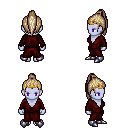
a pixel art fantasy rpg character, female body template, dark elf, purple skin, red robe, gold greaves, white blonde long topknot hairstyle, gold tiara, metal boots, four views (front, back, left, right), 2x2 character sprite sheet, small pixel art, hard edges, no anti-aliasing